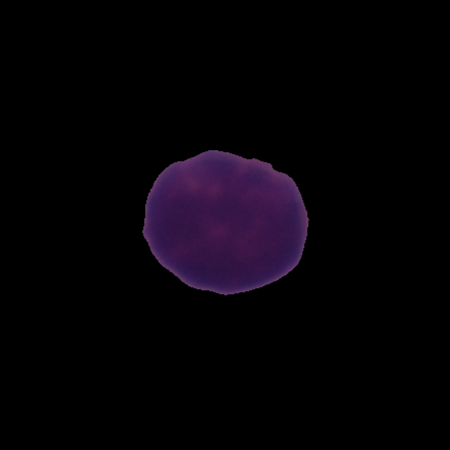
Label: healthy